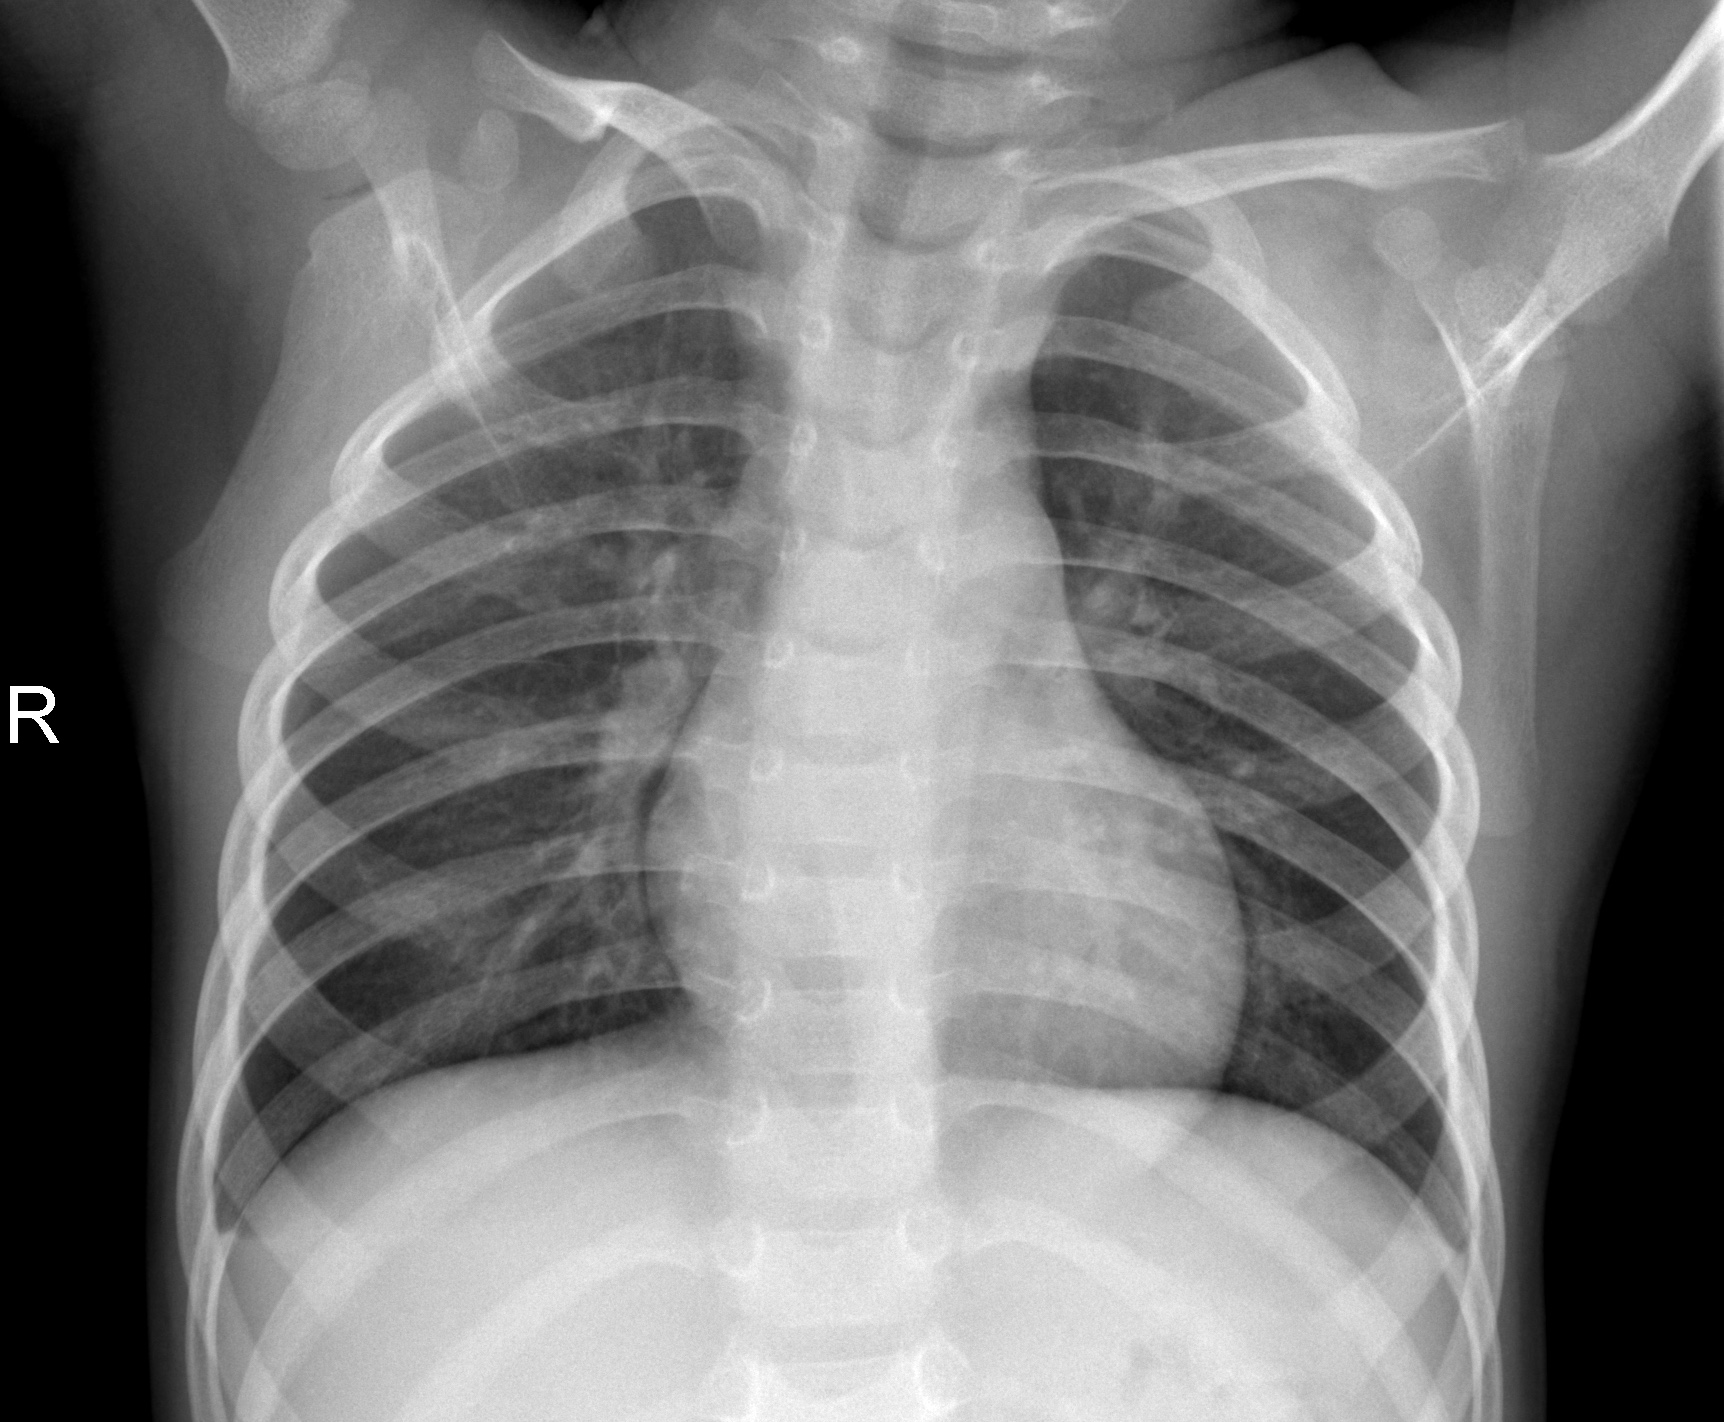
Diagnosis: NORMAL